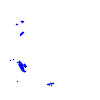
Particle: proton